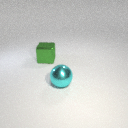
large cyan metal sphere in front of large green metal cube